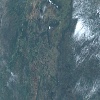
Label: land